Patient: sex M, age 77
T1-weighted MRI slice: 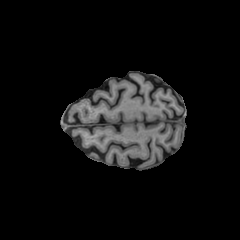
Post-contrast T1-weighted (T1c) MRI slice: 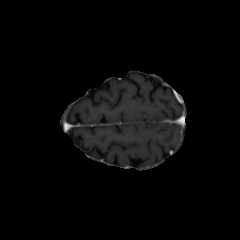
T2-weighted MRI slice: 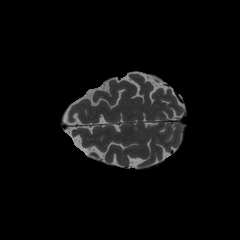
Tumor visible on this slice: no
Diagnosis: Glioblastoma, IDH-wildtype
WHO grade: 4